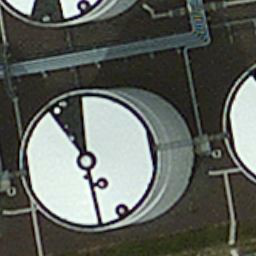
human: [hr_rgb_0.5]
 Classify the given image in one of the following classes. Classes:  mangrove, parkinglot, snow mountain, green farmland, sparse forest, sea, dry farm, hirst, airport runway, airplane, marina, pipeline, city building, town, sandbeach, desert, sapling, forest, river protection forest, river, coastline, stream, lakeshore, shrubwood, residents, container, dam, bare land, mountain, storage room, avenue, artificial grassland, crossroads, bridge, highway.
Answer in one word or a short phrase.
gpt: storage room